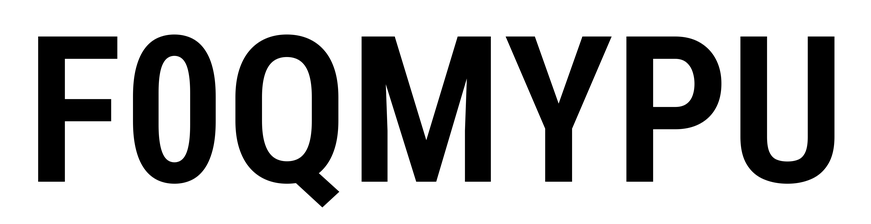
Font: Roboto_Condensed_SemiBold